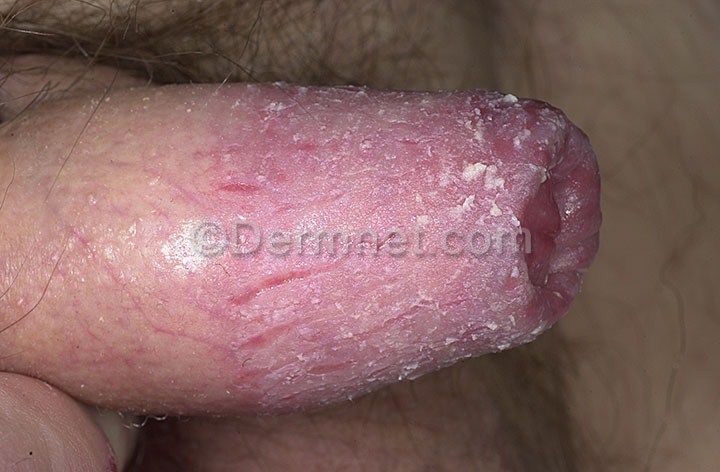
Disease: Tinea Ringworm Candidiasis and other Fungal Infections